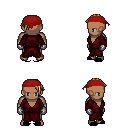
a pixel art fantasy rpg character, male body template, human, dark skin, red robe, red pants, blonde long mohawk hairstyle, red bandana, metal gloves, black slippers, four views (front, back, left, right), 2x2 character sprite sheet, small pixel art, hard edges, no anti-aliasing